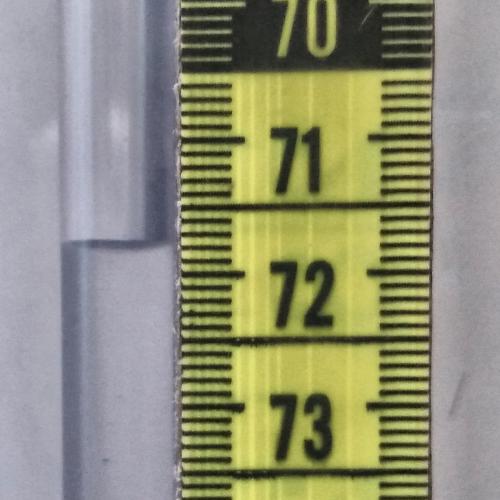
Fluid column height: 71.8 cm